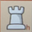
Piece: wR